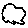
Label: cloud